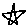
Label: star